Aerial crown-view tile of a tropical tree (Barro Colorado Island, Panama), acquired 20240611:
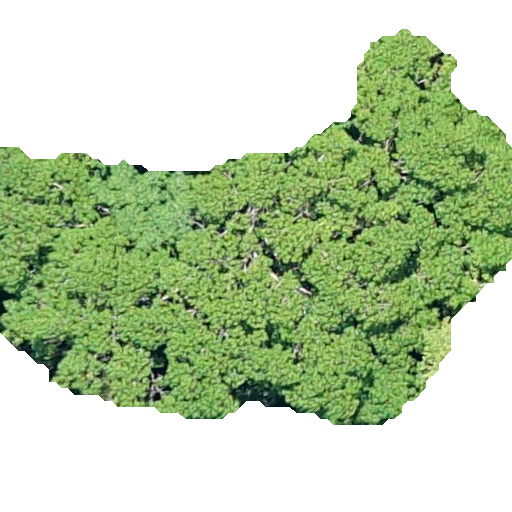
Species: Hura crepitans
GBIF accepted scientific name: Hura crepitans
Crown area: 215.822 m²